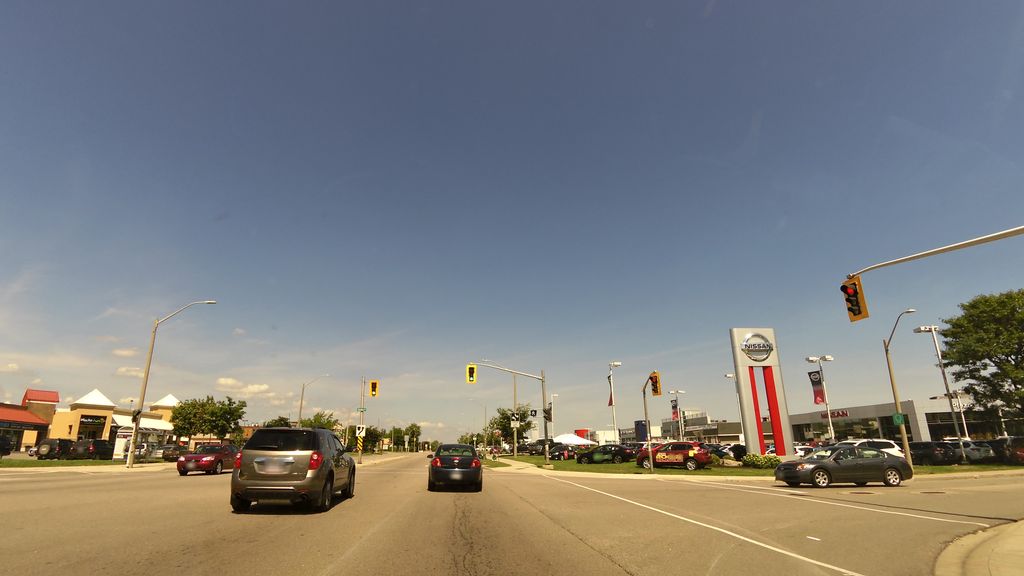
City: hamilton